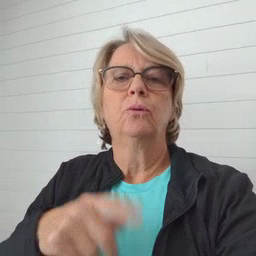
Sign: tiger